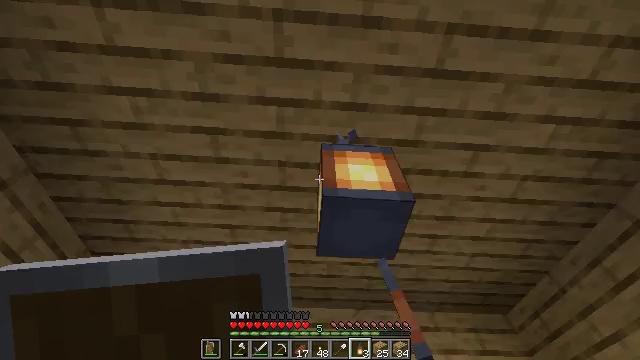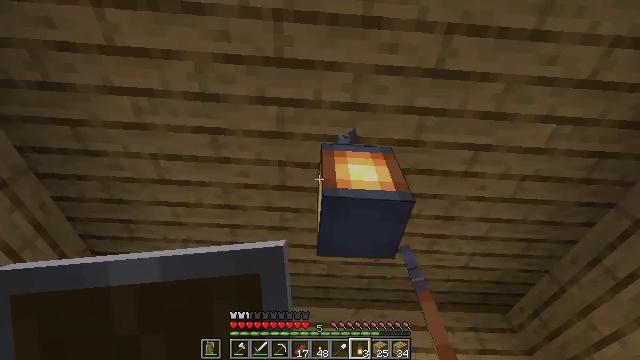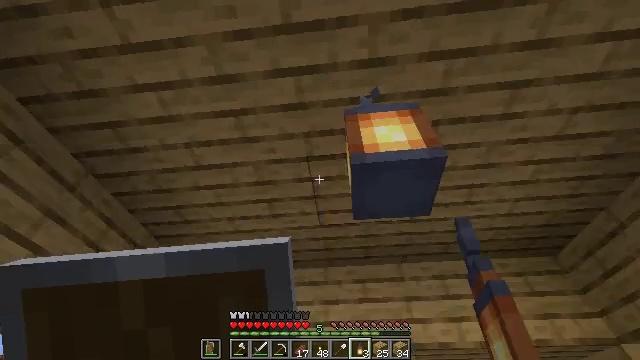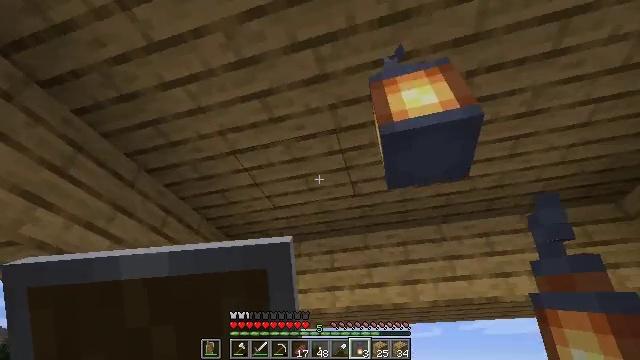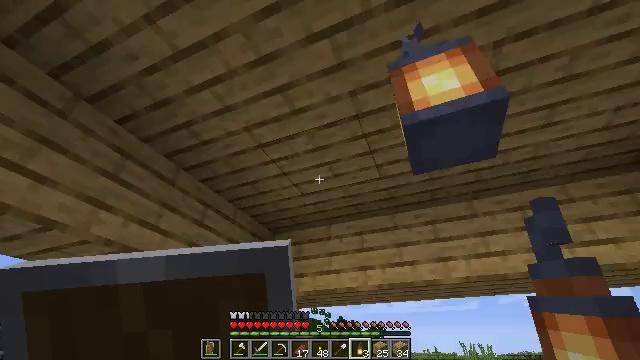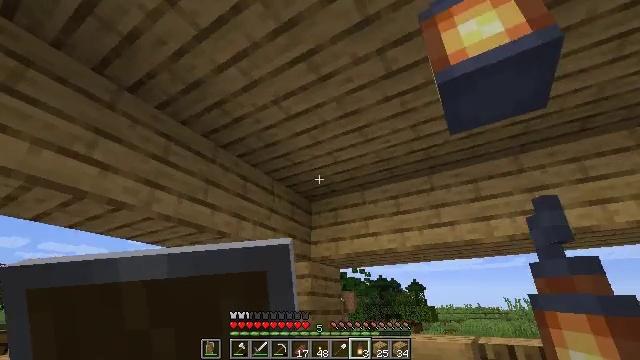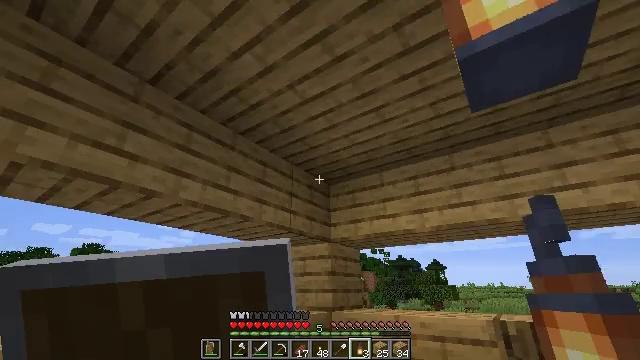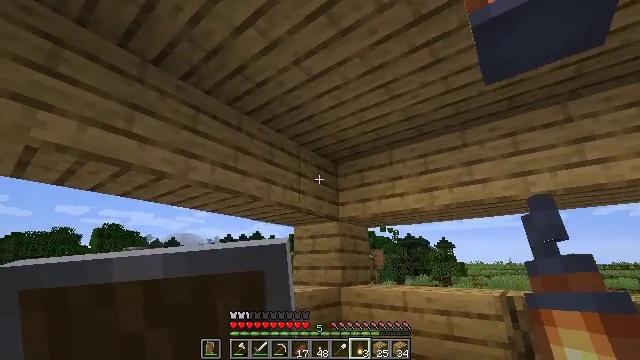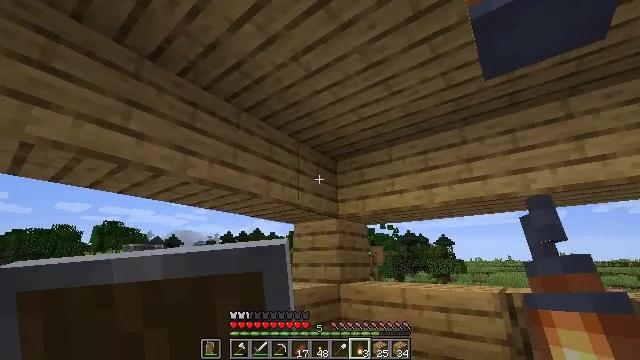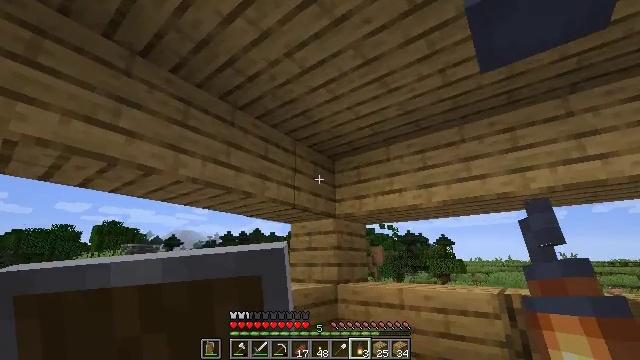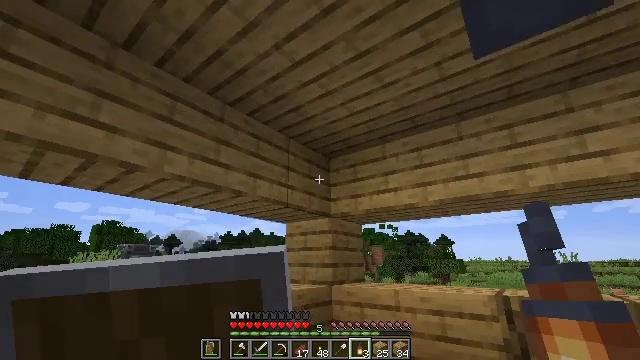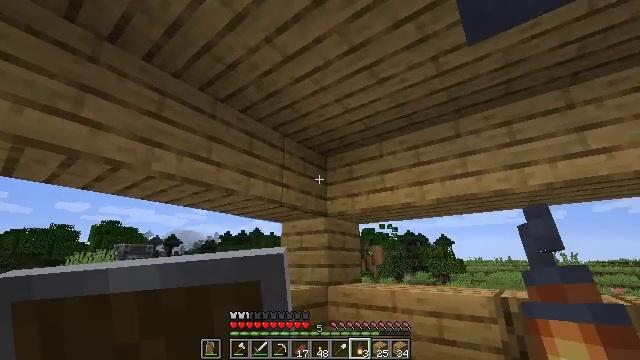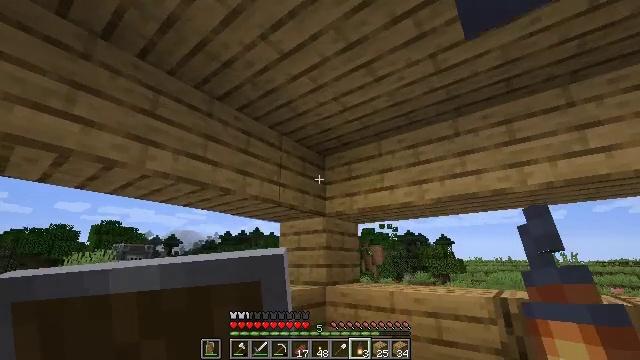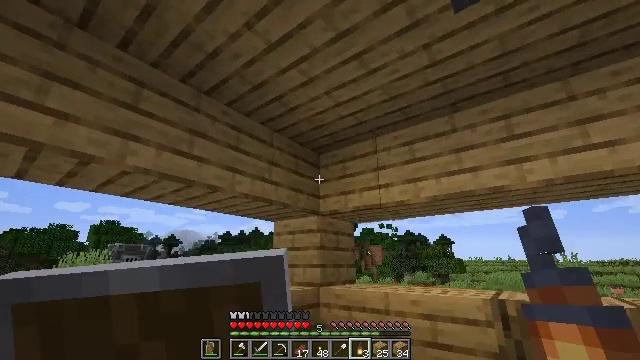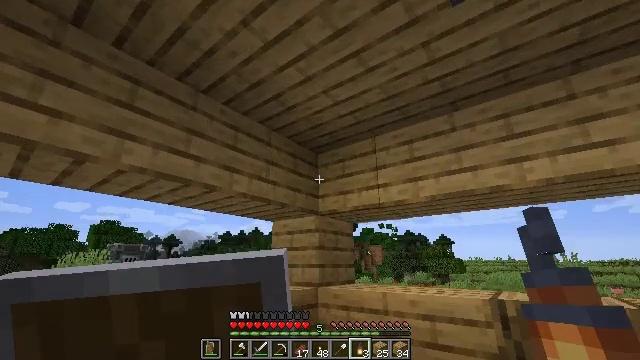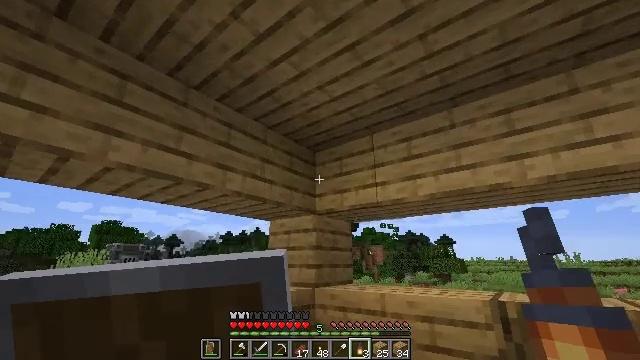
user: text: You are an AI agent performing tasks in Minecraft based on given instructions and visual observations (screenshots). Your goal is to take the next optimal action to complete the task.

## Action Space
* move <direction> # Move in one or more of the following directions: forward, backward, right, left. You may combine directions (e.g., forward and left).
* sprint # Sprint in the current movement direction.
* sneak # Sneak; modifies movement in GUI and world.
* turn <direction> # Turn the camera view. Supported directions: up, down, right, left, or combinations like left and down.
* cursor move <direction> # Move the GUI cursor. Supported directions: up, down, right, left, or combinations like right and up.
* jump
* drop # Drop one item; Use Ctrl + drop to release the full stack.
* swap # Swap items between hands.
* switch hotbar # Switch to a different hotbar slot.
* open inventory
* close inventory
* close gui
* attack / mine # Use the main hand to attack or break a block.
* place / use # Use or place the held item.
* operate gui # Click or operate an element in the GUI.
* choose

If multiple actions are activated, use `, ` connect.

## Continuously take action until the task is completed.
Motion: motion action
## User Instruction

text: Retrieve the lantern for relighting.
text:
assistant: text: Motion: move back, sneak
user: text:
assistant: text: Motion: move back, sneak, turn left and down
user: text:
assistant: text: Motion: move back, sneak, turn left and down
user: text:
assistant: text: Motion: move back, sneak, turn left and down
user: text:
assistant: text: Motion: sneak, turn left and down
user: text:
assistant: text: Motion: sneak, turn left and down
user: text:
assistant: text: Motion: move forward and move right, sneak, turn left and down
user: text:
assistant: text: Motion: move forward and move right, sneak
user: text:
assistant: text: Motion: move forward and move right, sneak
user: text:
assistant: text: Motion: move forward and move right, sneak
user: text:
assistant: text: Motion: move forward and move right, sneak
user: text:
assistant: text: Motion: move forward and move right, sneak
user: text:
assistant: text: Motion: move forward and move right, sneak
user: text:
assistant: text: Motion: move forward and move right, sneak
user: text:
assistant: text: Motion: move forward and move right, sneak
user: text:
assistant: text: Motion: move forward and move right
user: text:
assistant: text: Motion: no_op
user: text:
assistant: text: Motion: no_op
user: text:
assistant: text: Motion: no_op
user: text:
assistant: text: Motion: no_op
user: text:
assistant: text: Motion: turn left
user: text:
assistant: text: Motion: turn left
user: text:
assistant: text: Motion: move right, turn left
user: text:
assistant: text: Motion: move right, turn left
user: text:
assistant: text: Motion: move right, turn left
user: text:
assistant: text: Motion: move right, turn left
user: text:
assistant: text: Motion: move right, turn left
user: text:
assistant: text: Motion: move right, turn left and down
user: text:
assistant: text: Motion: turn left and down
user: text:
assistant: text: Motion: turn left and down